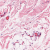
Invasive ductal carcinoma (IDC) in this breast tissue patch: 0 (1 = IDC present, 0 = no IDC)